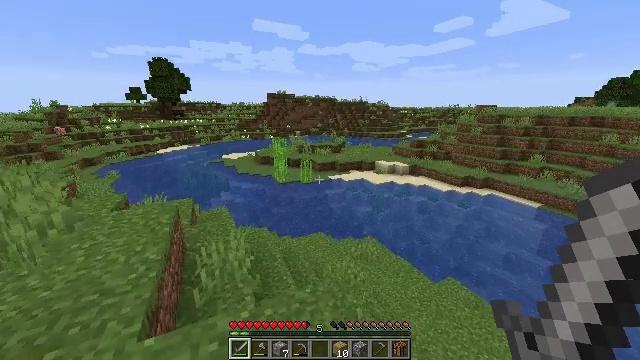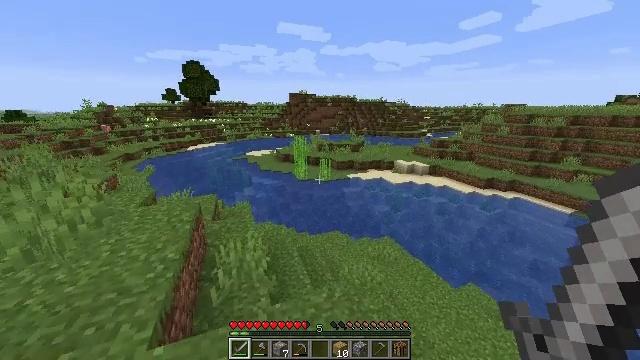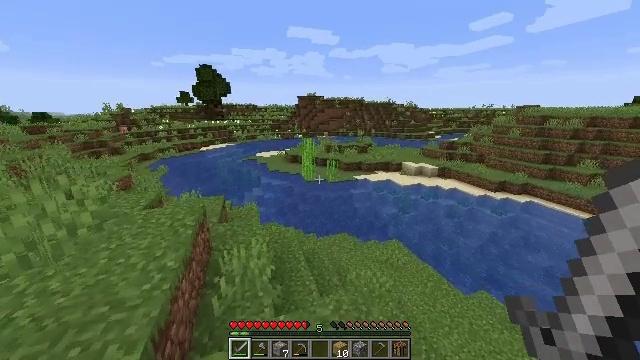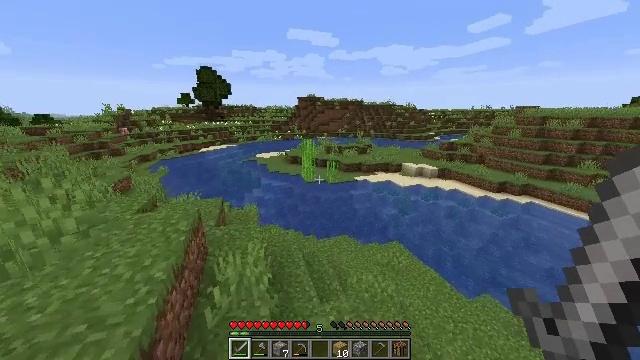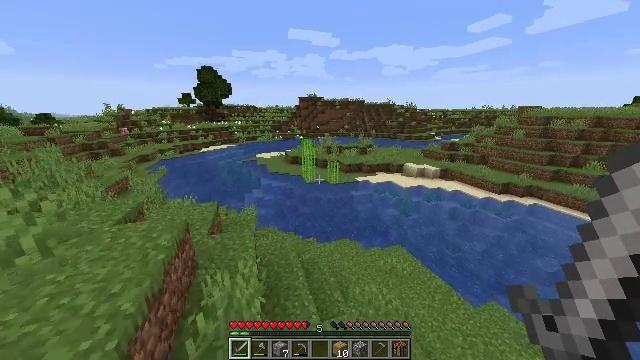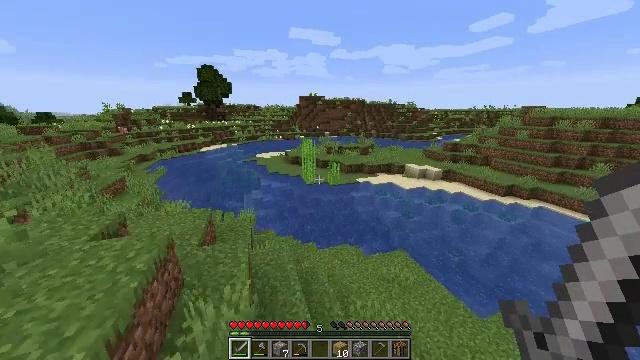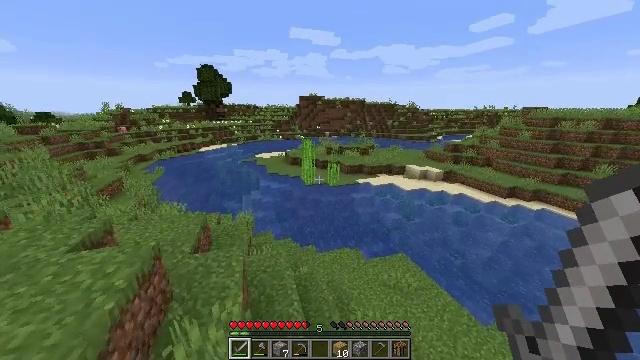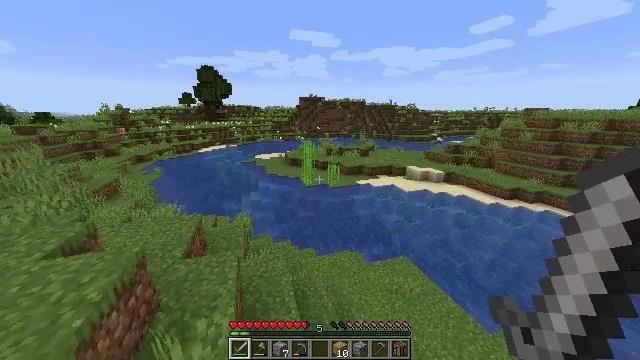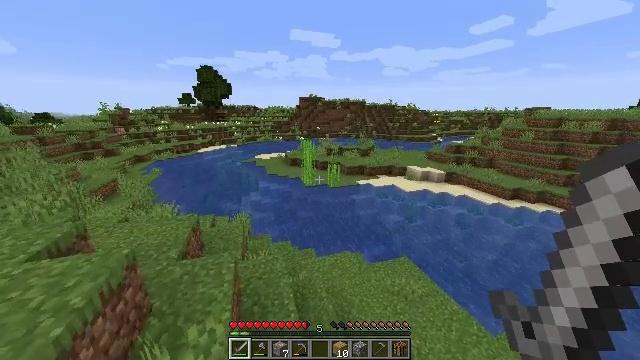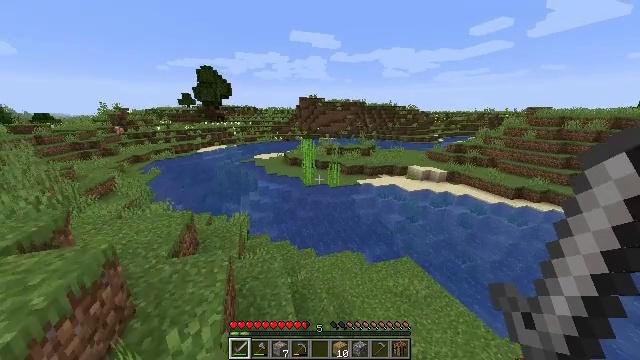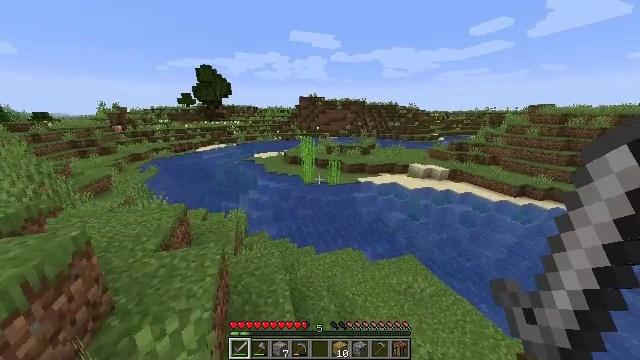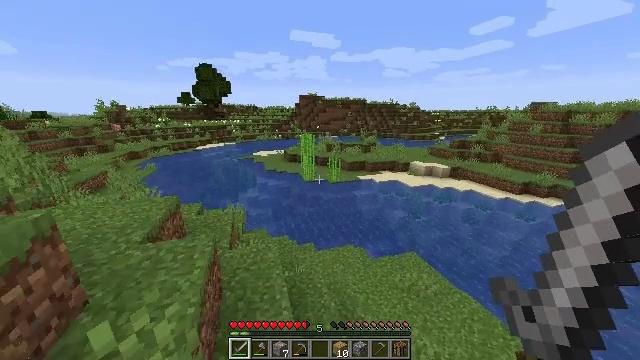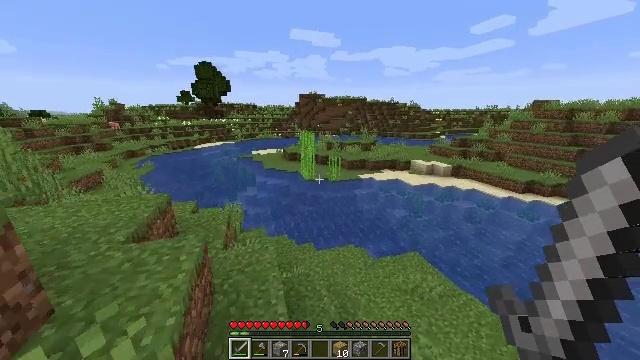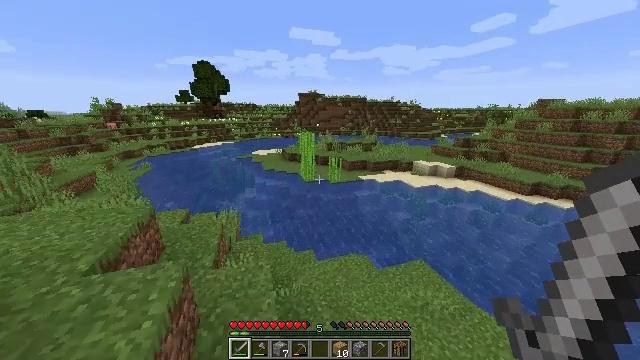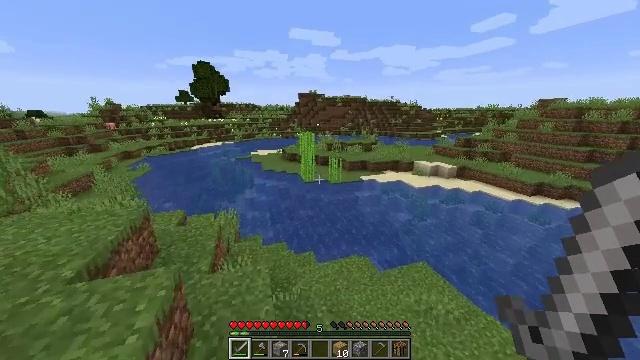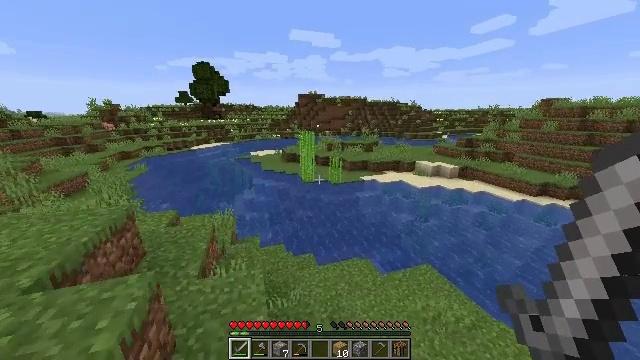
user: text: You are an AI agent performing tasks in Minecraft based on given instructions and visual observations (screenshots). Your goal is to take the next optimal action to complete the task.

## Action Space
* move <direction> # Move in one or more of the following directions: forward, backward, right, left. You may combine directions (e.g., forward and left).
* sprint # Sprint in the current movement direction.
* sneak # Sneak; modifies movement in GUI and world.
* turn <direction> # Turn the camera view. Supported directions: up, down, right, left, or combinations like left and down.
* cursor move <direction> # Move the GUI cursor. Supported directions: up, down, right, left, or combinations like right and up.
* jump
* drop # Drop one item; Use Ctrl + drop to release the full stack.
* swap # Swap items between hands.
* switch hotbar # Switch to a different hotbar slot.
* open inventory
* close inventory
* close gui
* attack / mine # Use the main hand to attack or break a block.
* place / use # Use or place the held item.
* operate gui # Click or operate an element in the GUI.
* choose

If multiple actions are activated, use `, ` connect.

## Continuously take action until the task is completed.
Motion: motion action
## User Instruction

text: Collect sugar cane near water sources.
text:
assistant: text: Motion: move forward, sprint, turn left
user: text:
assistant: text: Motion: move forward, sprint, turn left
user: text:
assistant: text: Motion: move forward, sprint
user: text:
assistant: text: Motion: move forward, sprint
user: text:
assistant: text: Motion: move forward, sprint
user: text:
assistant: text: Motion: move forward, sprint
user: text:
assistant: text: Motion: move forward, sprint
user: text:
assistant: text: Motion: move forward, sprint
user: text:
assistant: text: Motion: move forward, sprint
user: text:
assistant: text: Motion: move forward, sprint
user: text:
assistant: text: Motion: move forward, sprint
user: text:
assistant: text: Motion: move forward, sprint
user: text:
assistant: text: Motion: move forward, sprint
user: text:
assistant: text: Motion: move forward, sprint
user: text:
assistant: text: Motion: move forward, sprint
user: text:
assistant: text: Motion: move forward, sprint
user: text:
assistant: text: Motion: move forward, sprint
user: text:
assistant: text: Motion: move forward, sprint
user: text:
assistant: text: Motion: move forward, sprint
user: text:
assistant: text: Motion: move forward, sprint
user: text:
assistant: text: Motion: move forward, sprint
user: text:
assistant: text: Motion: move forward, sprint
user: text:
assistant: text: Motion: move forward, sprint
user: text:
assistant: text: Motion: move forward, sprint
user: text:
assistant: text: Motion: move forward, sprint
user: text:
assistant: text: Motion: move forward, sprint
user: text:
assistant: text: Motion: move forward, sprint
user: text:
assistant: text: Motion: move forward, sprint
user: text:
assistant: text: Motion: move forward, sprint
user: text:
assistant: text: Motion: move forward, sprint